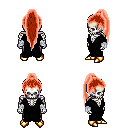
a pixel art fantasy rpg character, male body template, skeleton, gray robe, gold greaves, red extra-long topknot hairstyle, white cloth bandages, gold boots, four views (front, back, left, right), 2x2 character sprite sheet, small pixel art, hard edges, no anti-aliasing